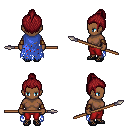
a pixel art fantasy rpg character, female body template, human, dark skin, blue tattered cape, red pants, brunette short topknot hairstyle, leather bracers, ghillies, spear, four views (front, back, left, right), 2x2 character sprite sheet, small pixel art, hard edges, no anti-aliasing